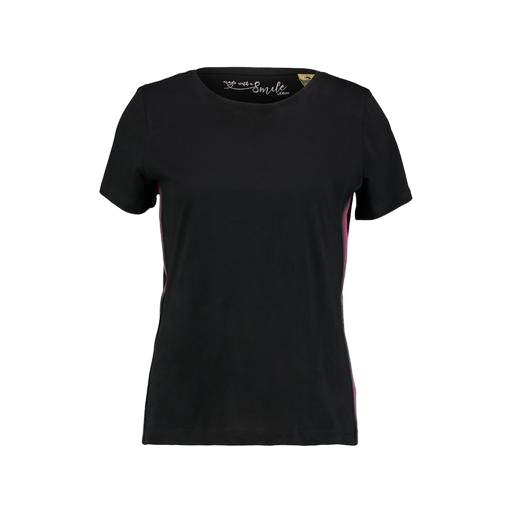
black colour block t-shirt, black t-shirt basique jersey, black contrast t-shirt, white background